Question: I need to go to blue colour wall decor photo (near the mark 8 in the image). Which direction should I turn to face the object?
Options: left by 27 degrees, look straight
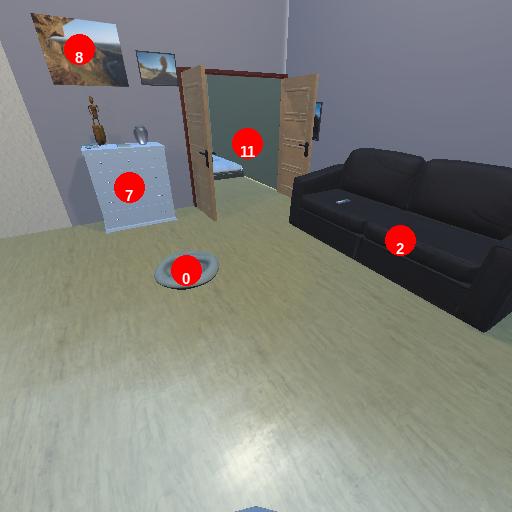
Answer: left by 27 degrees